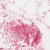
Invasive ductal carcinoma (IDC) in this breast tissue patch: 0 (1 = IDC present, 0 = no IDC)